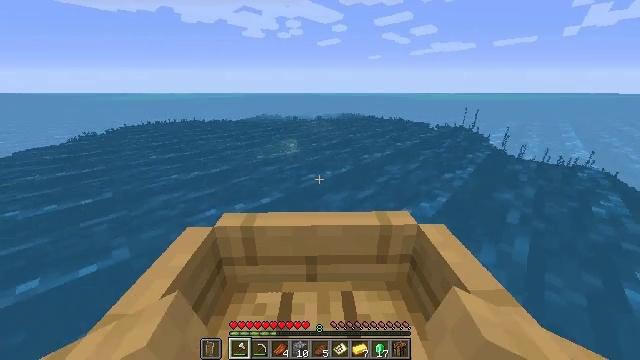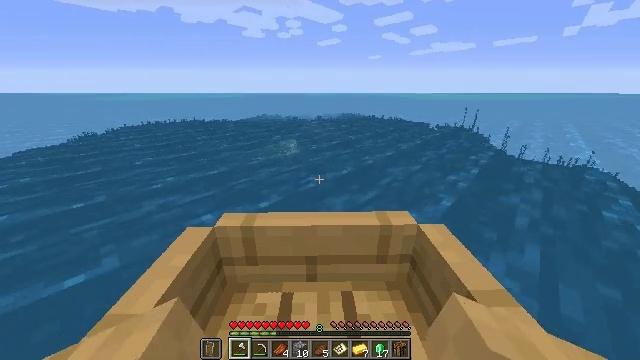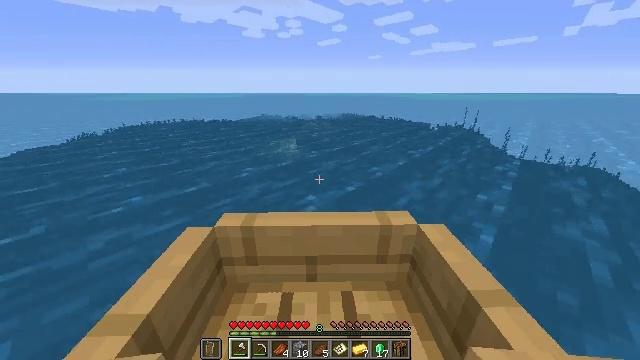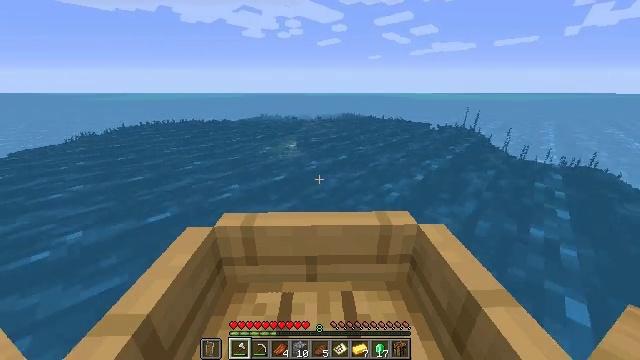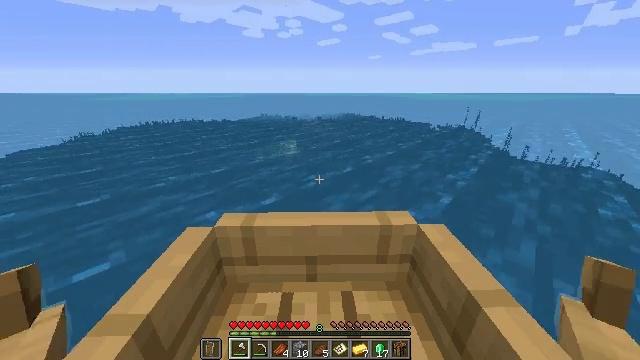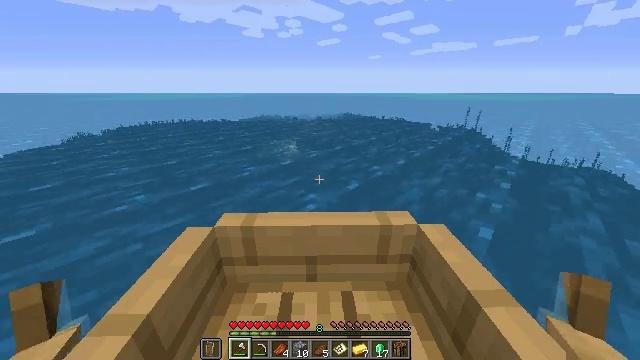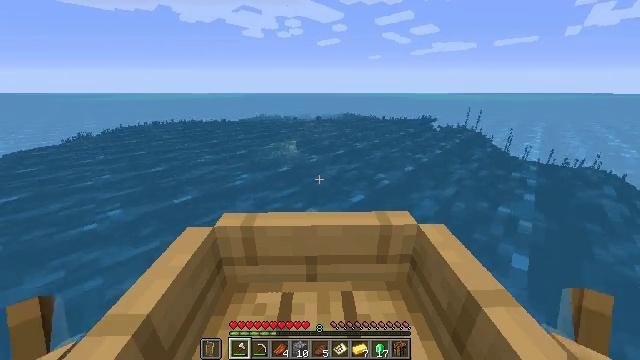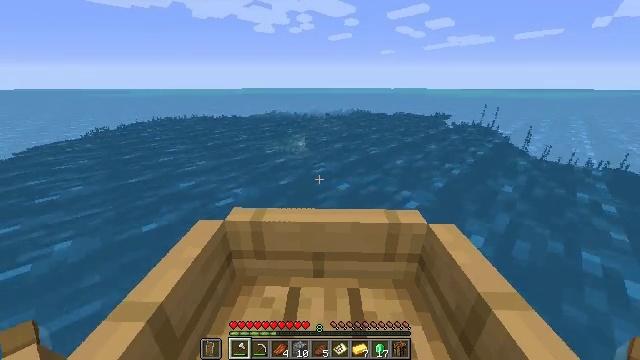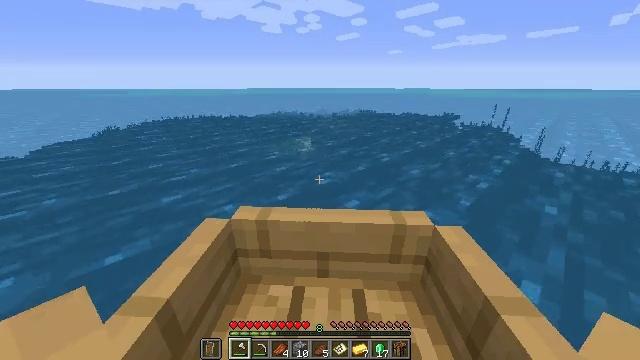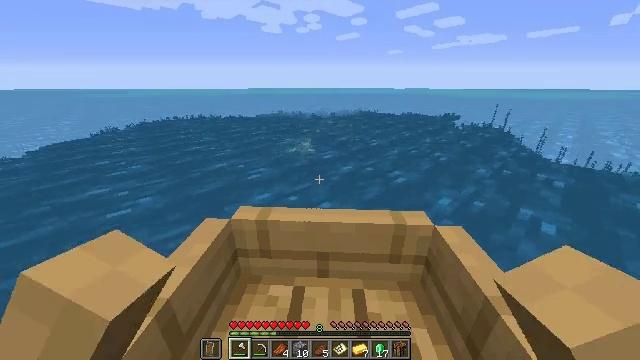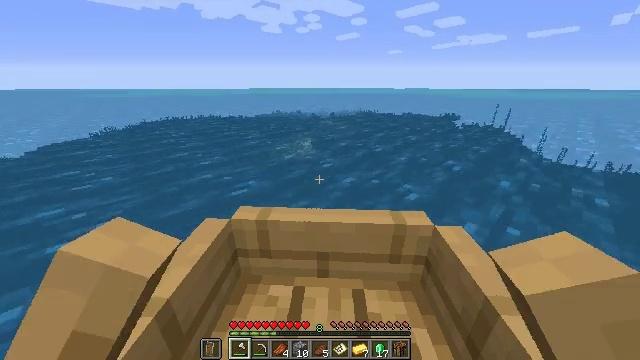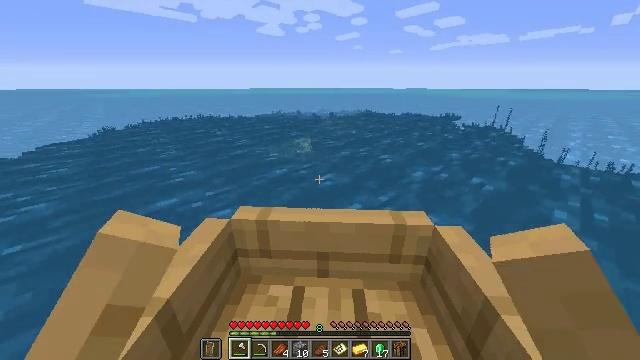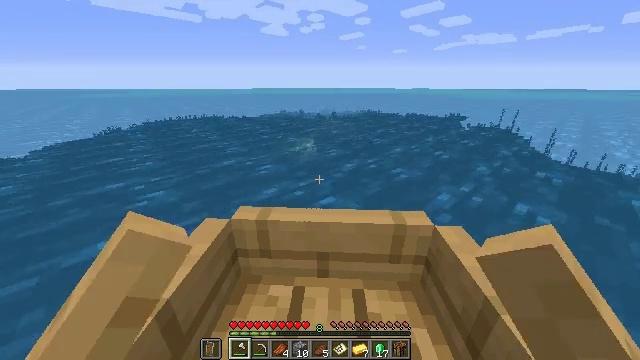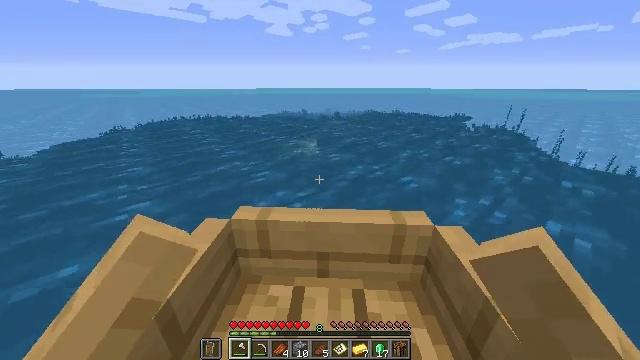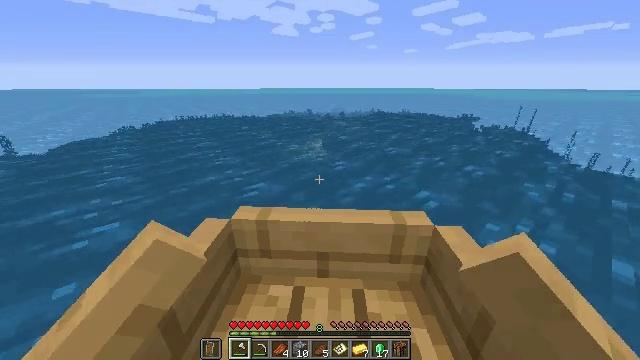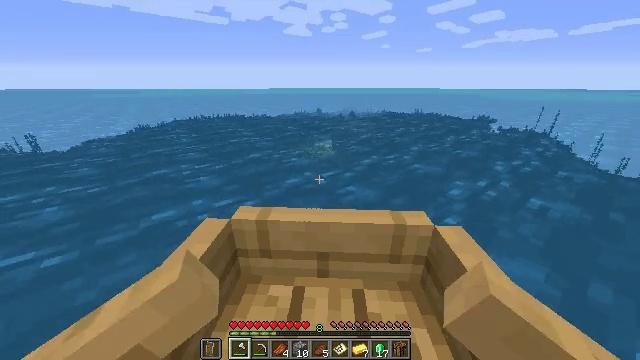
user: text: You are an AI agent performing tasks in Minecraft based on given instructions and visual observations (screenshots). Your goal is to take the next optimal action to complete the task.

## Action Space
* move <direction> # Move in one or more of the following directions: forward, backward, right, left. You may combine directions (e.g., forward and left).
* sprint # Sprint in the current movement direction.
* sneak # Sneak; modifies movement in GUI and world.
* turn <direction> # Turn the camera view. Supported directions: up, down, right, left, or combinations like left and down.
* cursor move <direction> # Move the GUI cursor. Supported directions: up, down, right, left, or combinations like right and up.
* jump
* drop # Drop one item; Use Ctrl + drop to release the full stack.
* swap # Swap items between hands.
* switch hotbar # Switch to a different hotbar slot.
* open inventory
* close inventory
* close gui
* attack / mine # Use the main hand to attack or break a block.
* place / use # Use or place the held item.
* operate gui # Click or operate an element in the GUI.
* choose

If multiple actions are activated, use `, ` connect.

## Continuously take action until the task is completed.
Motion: motion action
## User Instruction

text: Remove a filled map from the inventory.
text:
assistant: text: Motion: move forward, sprint
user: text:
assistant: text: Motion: move forward, sprint
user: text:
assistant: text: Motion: move forward, sprint
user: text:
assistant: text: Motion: move forward, sprint
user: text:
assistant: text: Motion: move forward, sprint
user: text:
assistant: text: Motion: move forward, sprint
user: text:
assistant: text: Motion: move forward, sprint, turn left
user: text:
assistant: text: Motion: move forward, sprint, turn left
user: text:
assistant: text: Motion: move forward, sprint
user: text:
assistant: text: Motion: move forward, sprint
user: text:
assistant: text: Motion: move forward and move left, sprint
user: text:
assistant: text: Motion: move forward and move left, sprint
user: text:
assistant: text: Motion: move forward, sprint
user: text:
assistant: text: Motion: move forward, sprint
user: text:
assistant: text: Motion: move forward, sprint
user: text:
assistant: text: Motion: move forward, sprint
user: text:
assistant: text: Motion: move forward, sprint
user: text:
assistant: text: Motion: move forward, sprint
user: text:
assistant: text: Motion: move forward, sprint
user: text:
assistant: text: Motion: move forward, sprint
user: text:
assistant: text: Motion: move forward, sprint
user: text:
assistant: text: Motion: move forward, sprint, turn right
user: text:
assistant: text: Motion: move forward, sprint, turn right
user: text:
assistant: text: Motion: move forward, sprint, turn right
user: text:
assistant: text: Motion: move forward, sprint
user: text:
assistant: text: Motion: move forward, sprint
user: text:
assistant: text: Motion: move forward, sprint
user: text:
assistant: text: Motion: move forward, sprint
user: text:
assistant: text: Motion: move forward, sprint
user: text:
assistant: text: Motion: move forward, sprint